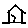
Label: house